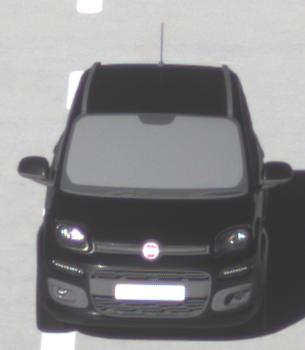
Make: Fiat
Model: Panda 1.2 8V
Detailed model: Panda (312)
Model produced from: 2013/02
Model produced until: 2013/12
Doors: 5
Color: black
Road condition: dry road
Daytime: morning or afternoon
Contrast: high contrast